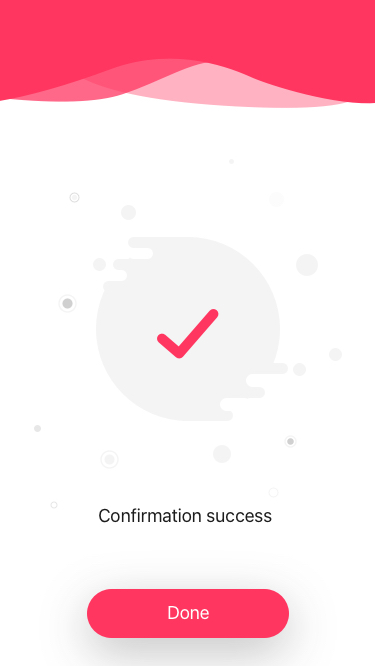
Text in this UI design:
SUCESS
Confirmation success
Done